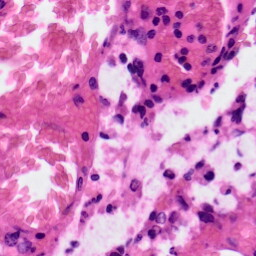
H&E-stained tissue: Colon